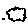
Label: cloud